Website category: sports
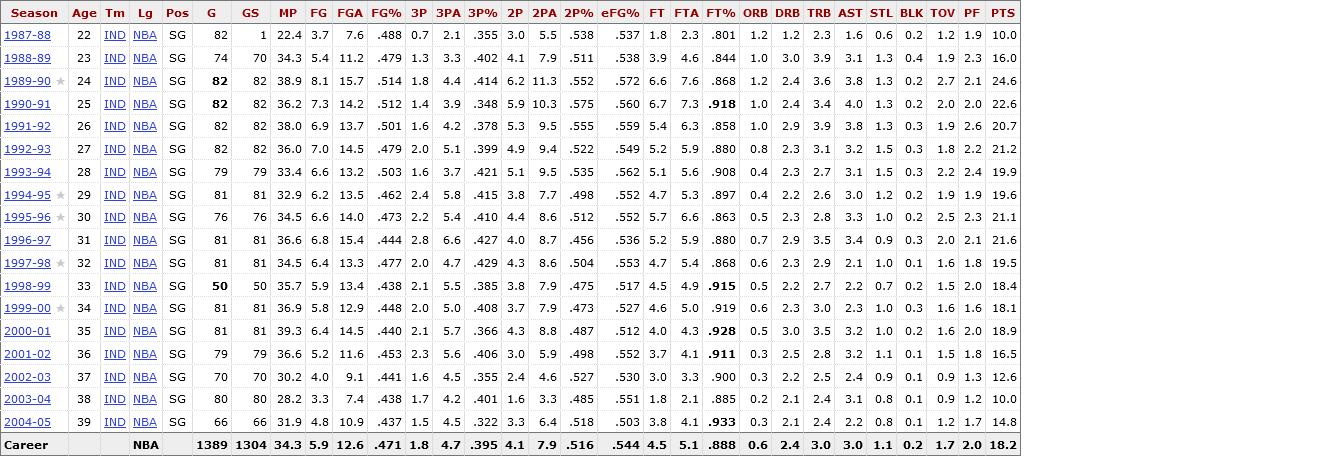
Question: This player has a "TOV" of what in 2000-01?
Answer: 1.6

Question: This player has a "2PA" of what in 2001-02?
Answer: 5.9

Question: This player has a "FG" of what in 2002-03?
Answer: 4.0

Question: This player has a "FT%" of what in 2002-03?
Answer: .900

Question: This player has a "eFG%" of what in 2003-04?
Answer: .551

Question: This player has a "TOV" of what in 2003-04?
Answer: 0.9

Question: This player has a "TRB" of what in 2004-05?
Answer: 2.4

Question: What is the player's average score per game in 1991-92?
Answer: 20.7

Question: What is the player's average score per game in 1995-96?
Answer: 21.1

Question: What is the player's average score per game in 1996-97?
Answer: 21.6

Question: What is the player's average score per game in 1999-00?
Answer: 18.1

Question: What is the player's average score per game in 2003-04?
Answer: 10.0

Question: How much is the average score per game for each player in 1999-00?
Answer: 18.1

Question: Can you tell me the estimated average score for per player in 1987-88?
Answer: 10.0

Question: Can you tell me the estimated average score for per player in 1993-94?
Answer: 19.9

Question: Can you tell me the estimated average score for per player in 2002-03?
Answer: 12.6

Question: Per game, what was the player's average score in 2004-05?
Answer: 14.8